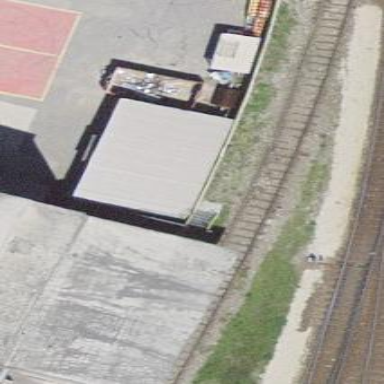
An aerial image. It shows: Garage building.